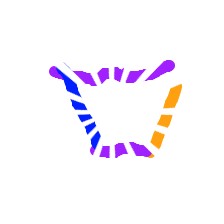
Shape: trapezoid